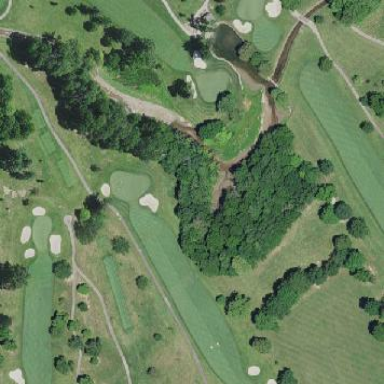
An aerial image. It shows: Water hazard on golf course.